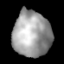
Tissue: lung
Cell type: T cells
Senescence score: 0.2333
Nuclear area (px): 1696
Mean DAPI intensity: 160.163